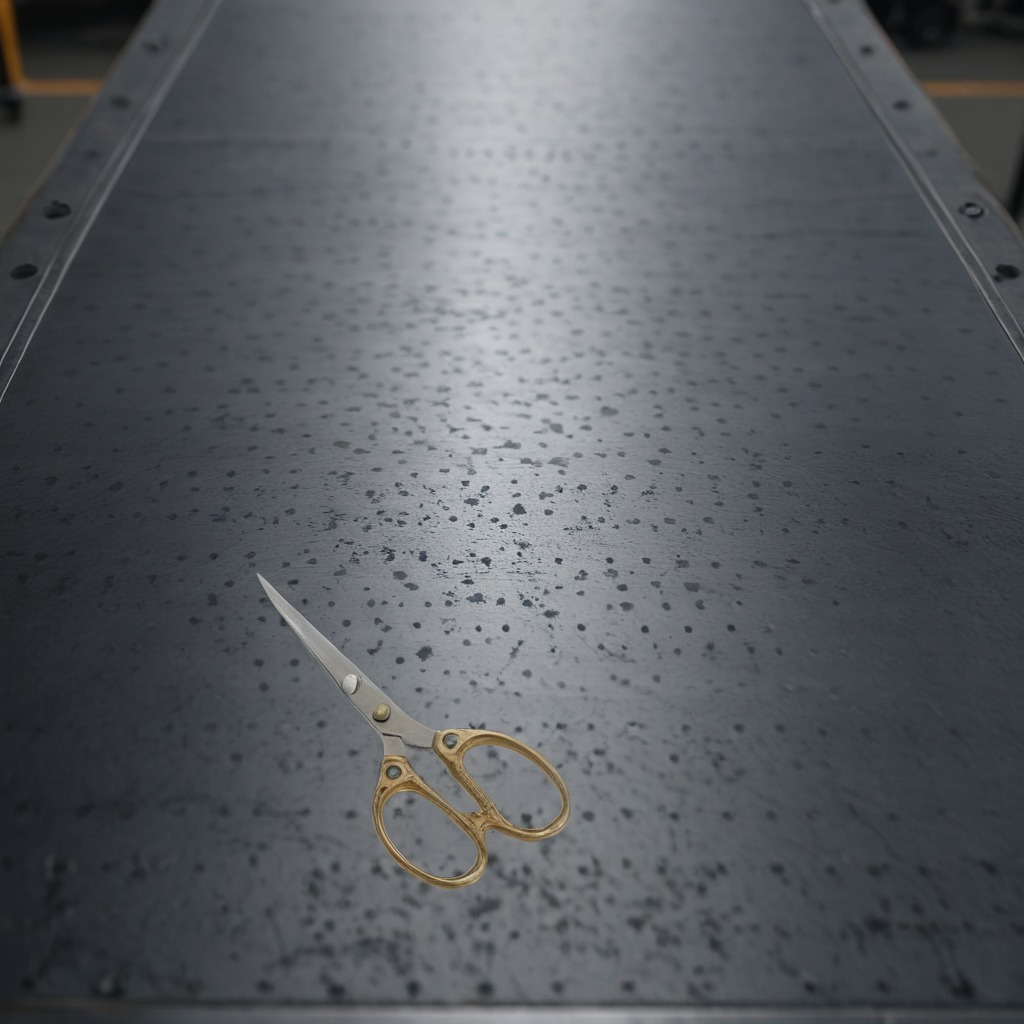
A scissor is lying on the cold steel table in a mining workshop.